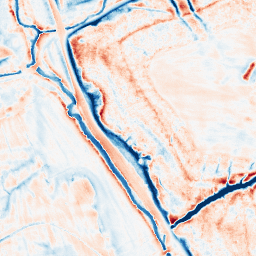
Category: edge_preserving
Decomposition family: anisotropic_diffusion
Decomposition parameters: iterations: 50
kappa: 50
gamma: 0.2
Upsampling method: quintic
Upsampling parameters: scale: 4
Upsampling scale: 4